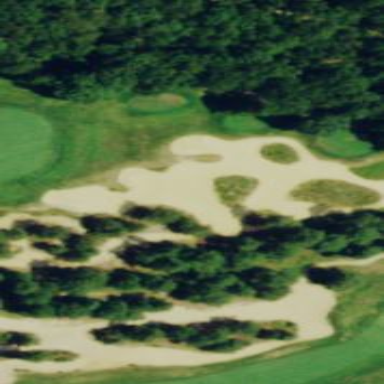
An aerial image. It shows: Golf bunker filled with natural sand.